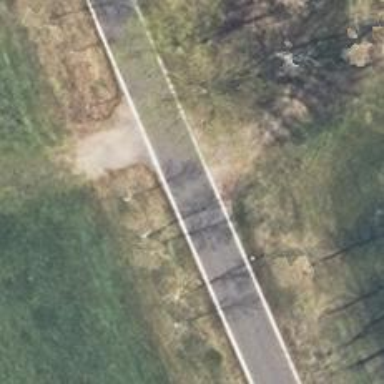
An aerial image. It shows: Tertiary road with asphalt surface.